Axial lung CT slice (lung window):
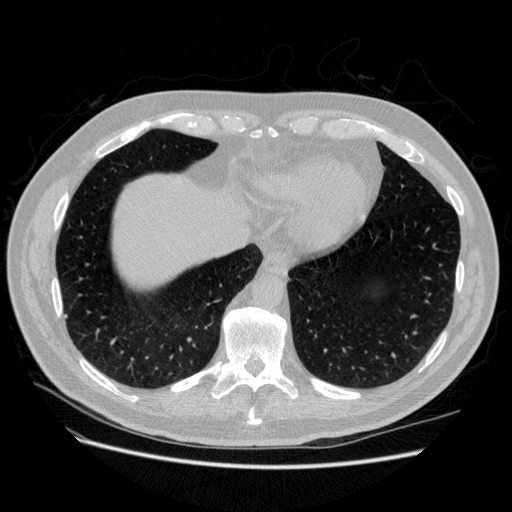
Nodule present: no